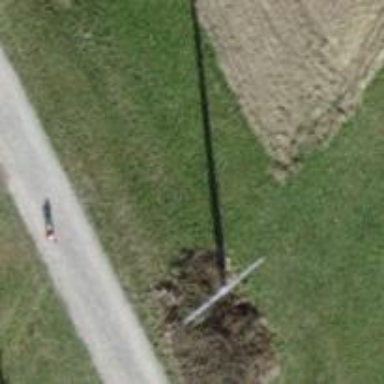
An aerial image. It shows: Concrete power pole.